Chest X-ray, PA view. Patient: 54 years old, sex M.
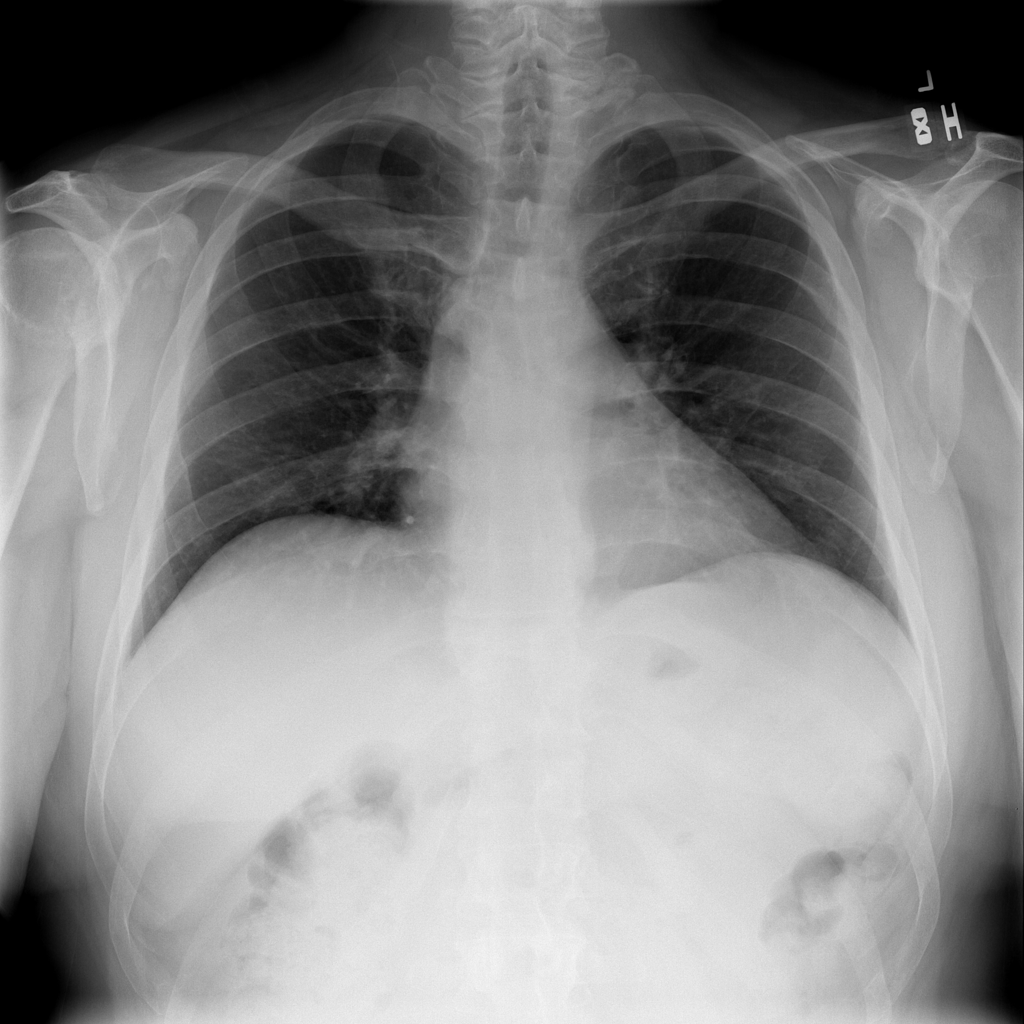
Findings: No Finding